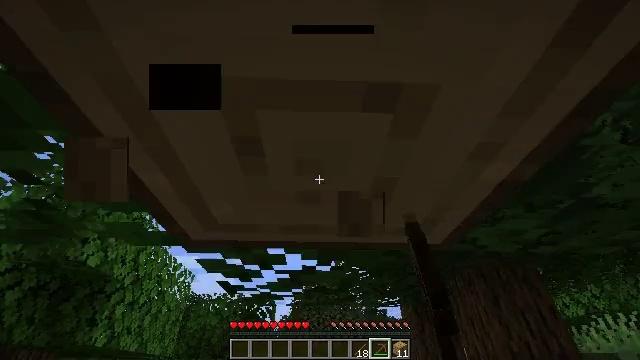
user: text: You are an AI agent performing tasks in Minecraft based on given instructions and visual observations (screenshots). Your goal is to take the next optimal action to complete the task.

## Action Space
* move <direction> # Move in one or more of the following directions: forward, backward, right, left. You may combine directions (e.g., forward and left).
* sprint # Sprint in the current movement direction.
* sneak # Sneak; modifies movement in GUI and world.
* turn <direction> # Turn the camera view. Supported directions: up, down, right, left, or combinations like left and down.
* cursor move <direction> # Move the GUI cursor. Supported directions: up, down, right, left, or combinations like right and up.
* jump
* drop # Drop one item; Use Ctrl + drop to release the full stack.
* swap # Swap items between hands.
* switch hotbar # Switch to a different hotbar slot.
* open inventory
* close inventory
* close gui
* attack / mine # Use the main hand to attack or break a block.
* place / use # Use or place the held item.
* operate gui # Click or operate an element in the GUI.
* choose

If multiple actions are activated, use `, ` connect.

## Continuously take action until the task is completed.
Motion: motion action
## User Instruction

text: Collect some oak leaves.
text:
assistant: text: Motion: attack / mine